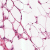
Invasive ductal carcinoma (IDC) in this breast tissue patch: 0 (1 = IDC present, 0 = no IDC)